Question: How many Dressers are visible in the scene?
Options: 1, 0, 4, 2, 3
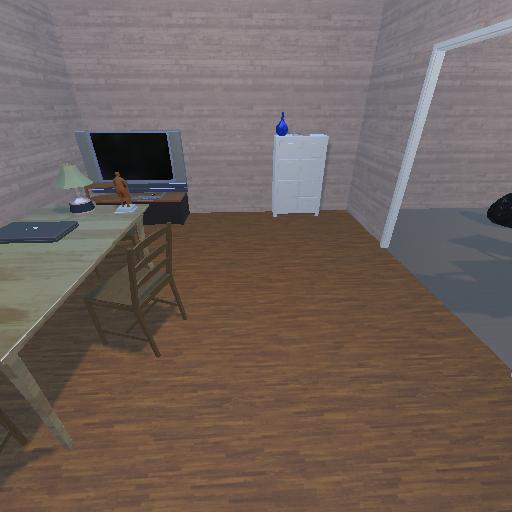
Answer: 1